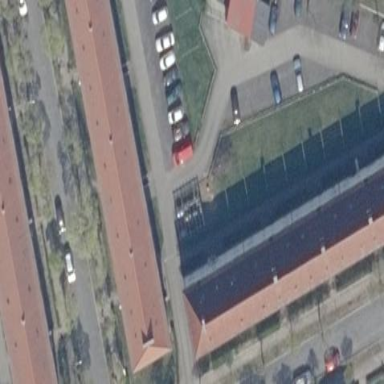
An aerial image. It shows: Parking area.